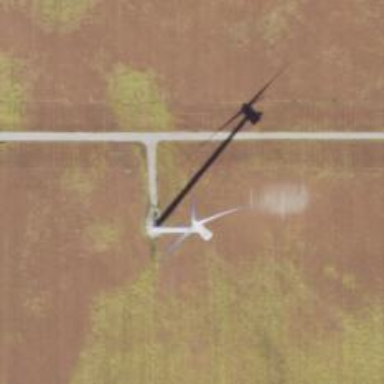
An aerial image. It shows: Wind generator powered by horizontal axis wind turbine.